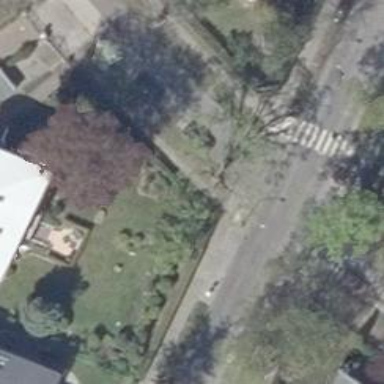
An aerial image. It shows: Avenue of deciduous broadleaved trees.